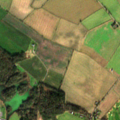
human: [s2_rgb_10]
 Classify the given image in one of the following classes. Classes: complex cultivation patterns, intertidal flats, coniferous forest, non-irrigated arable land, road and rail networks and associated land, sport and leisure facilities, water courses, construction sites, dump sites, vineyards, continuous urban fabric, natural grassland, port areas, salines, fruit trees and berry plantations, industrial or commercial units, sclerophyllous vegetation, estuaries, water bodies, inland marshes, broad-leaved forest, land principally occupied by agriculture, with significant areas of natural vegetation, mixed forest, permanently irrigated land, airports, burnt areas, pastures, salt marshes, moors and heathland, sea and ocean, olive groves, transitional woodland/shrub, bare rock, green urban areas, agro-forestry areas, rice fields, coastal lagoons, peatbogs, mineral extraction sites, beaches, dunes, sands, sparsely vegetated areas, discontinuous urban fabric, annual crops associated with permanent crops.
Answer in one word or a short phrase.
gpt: sport and leisure facilities, non-irrigated arable land, pastures, complex cultivation patterns, mixed forest